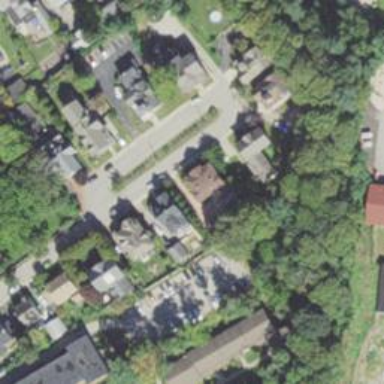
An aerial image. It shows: Residential driveway.